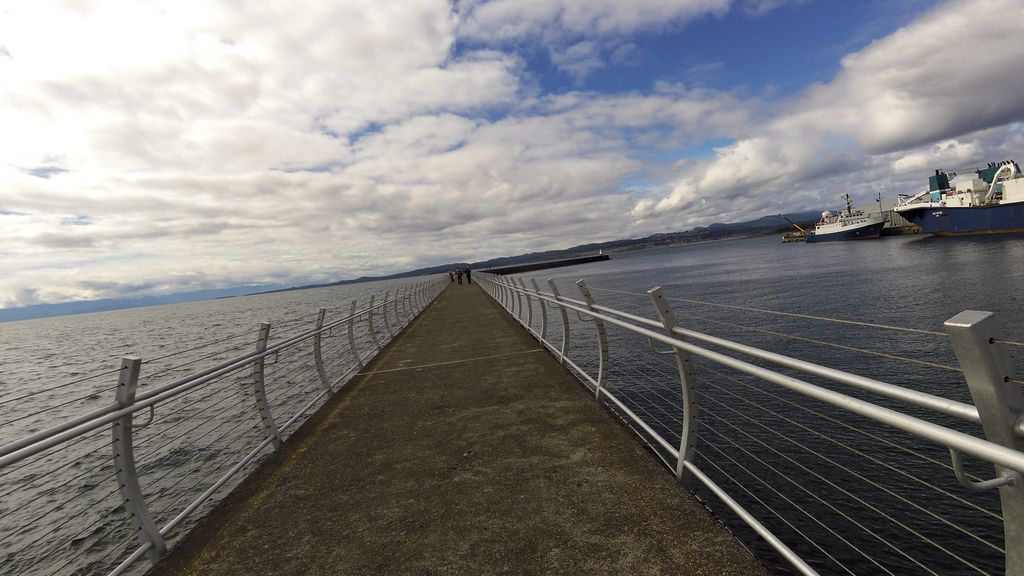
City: victoria